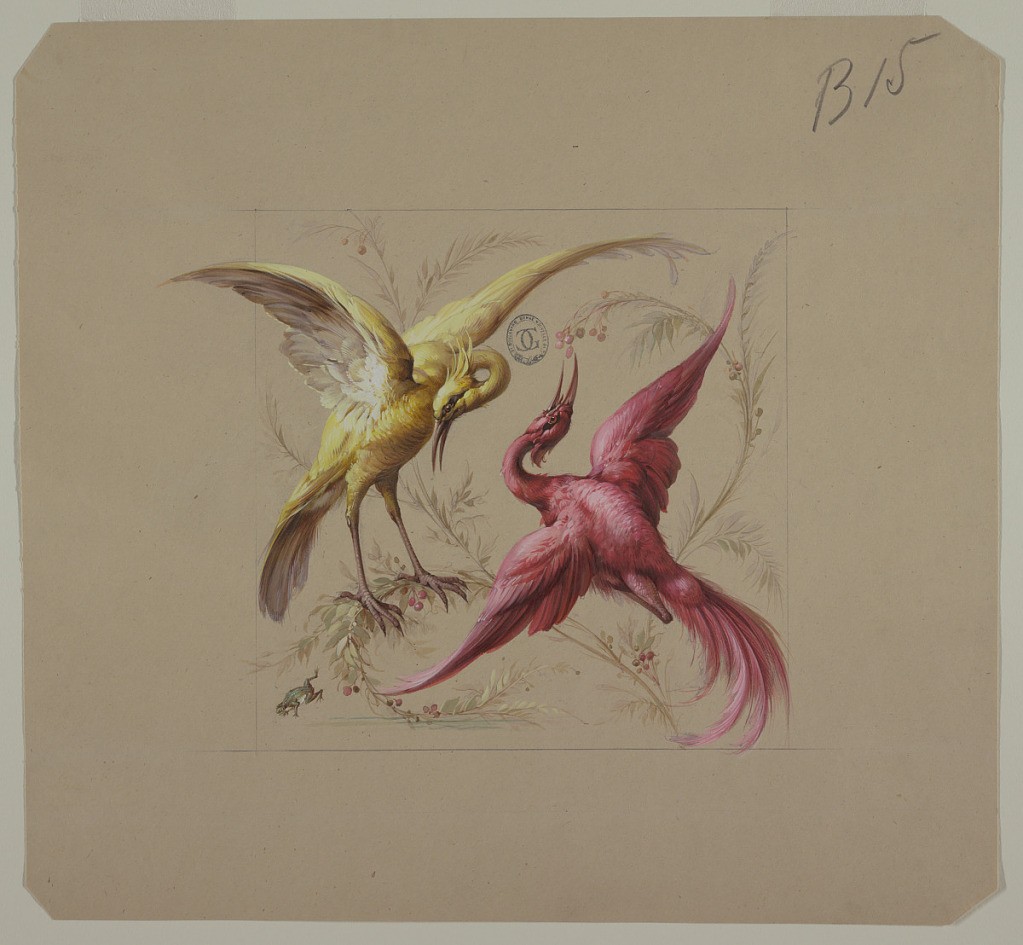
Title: Design for Wallpaper and Textiles: Flowers and Birds
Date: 19th century
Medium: Brush and gouache, graphite on cream paper
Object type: Drawing
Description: Two birds facing eachother, oriented diagonally surrounded by branches with foliage and berries. Birds and foliage within confines of pencil outlined square. Frog in bottom left corner of composition, facing bottom left. Bird on left: yellow with legs and wings extended, head facing downward. Bird on right: red with legs folded, wings extended, head facing upward.